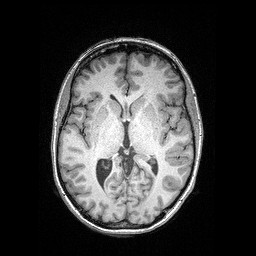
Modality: T1w
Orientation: coronal
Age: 25
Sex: female
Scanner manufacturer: siemens
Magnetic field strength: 3 T
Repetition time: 2.4 s
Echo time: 0.03 s